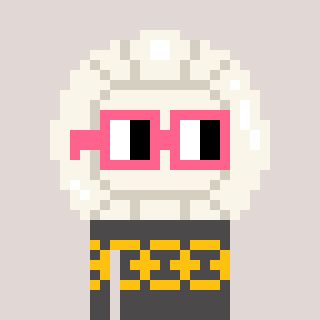
a pixel art character with square pink glasses, a volleyball-shaped head and a grayscale-colored body on a warm background